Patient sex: M
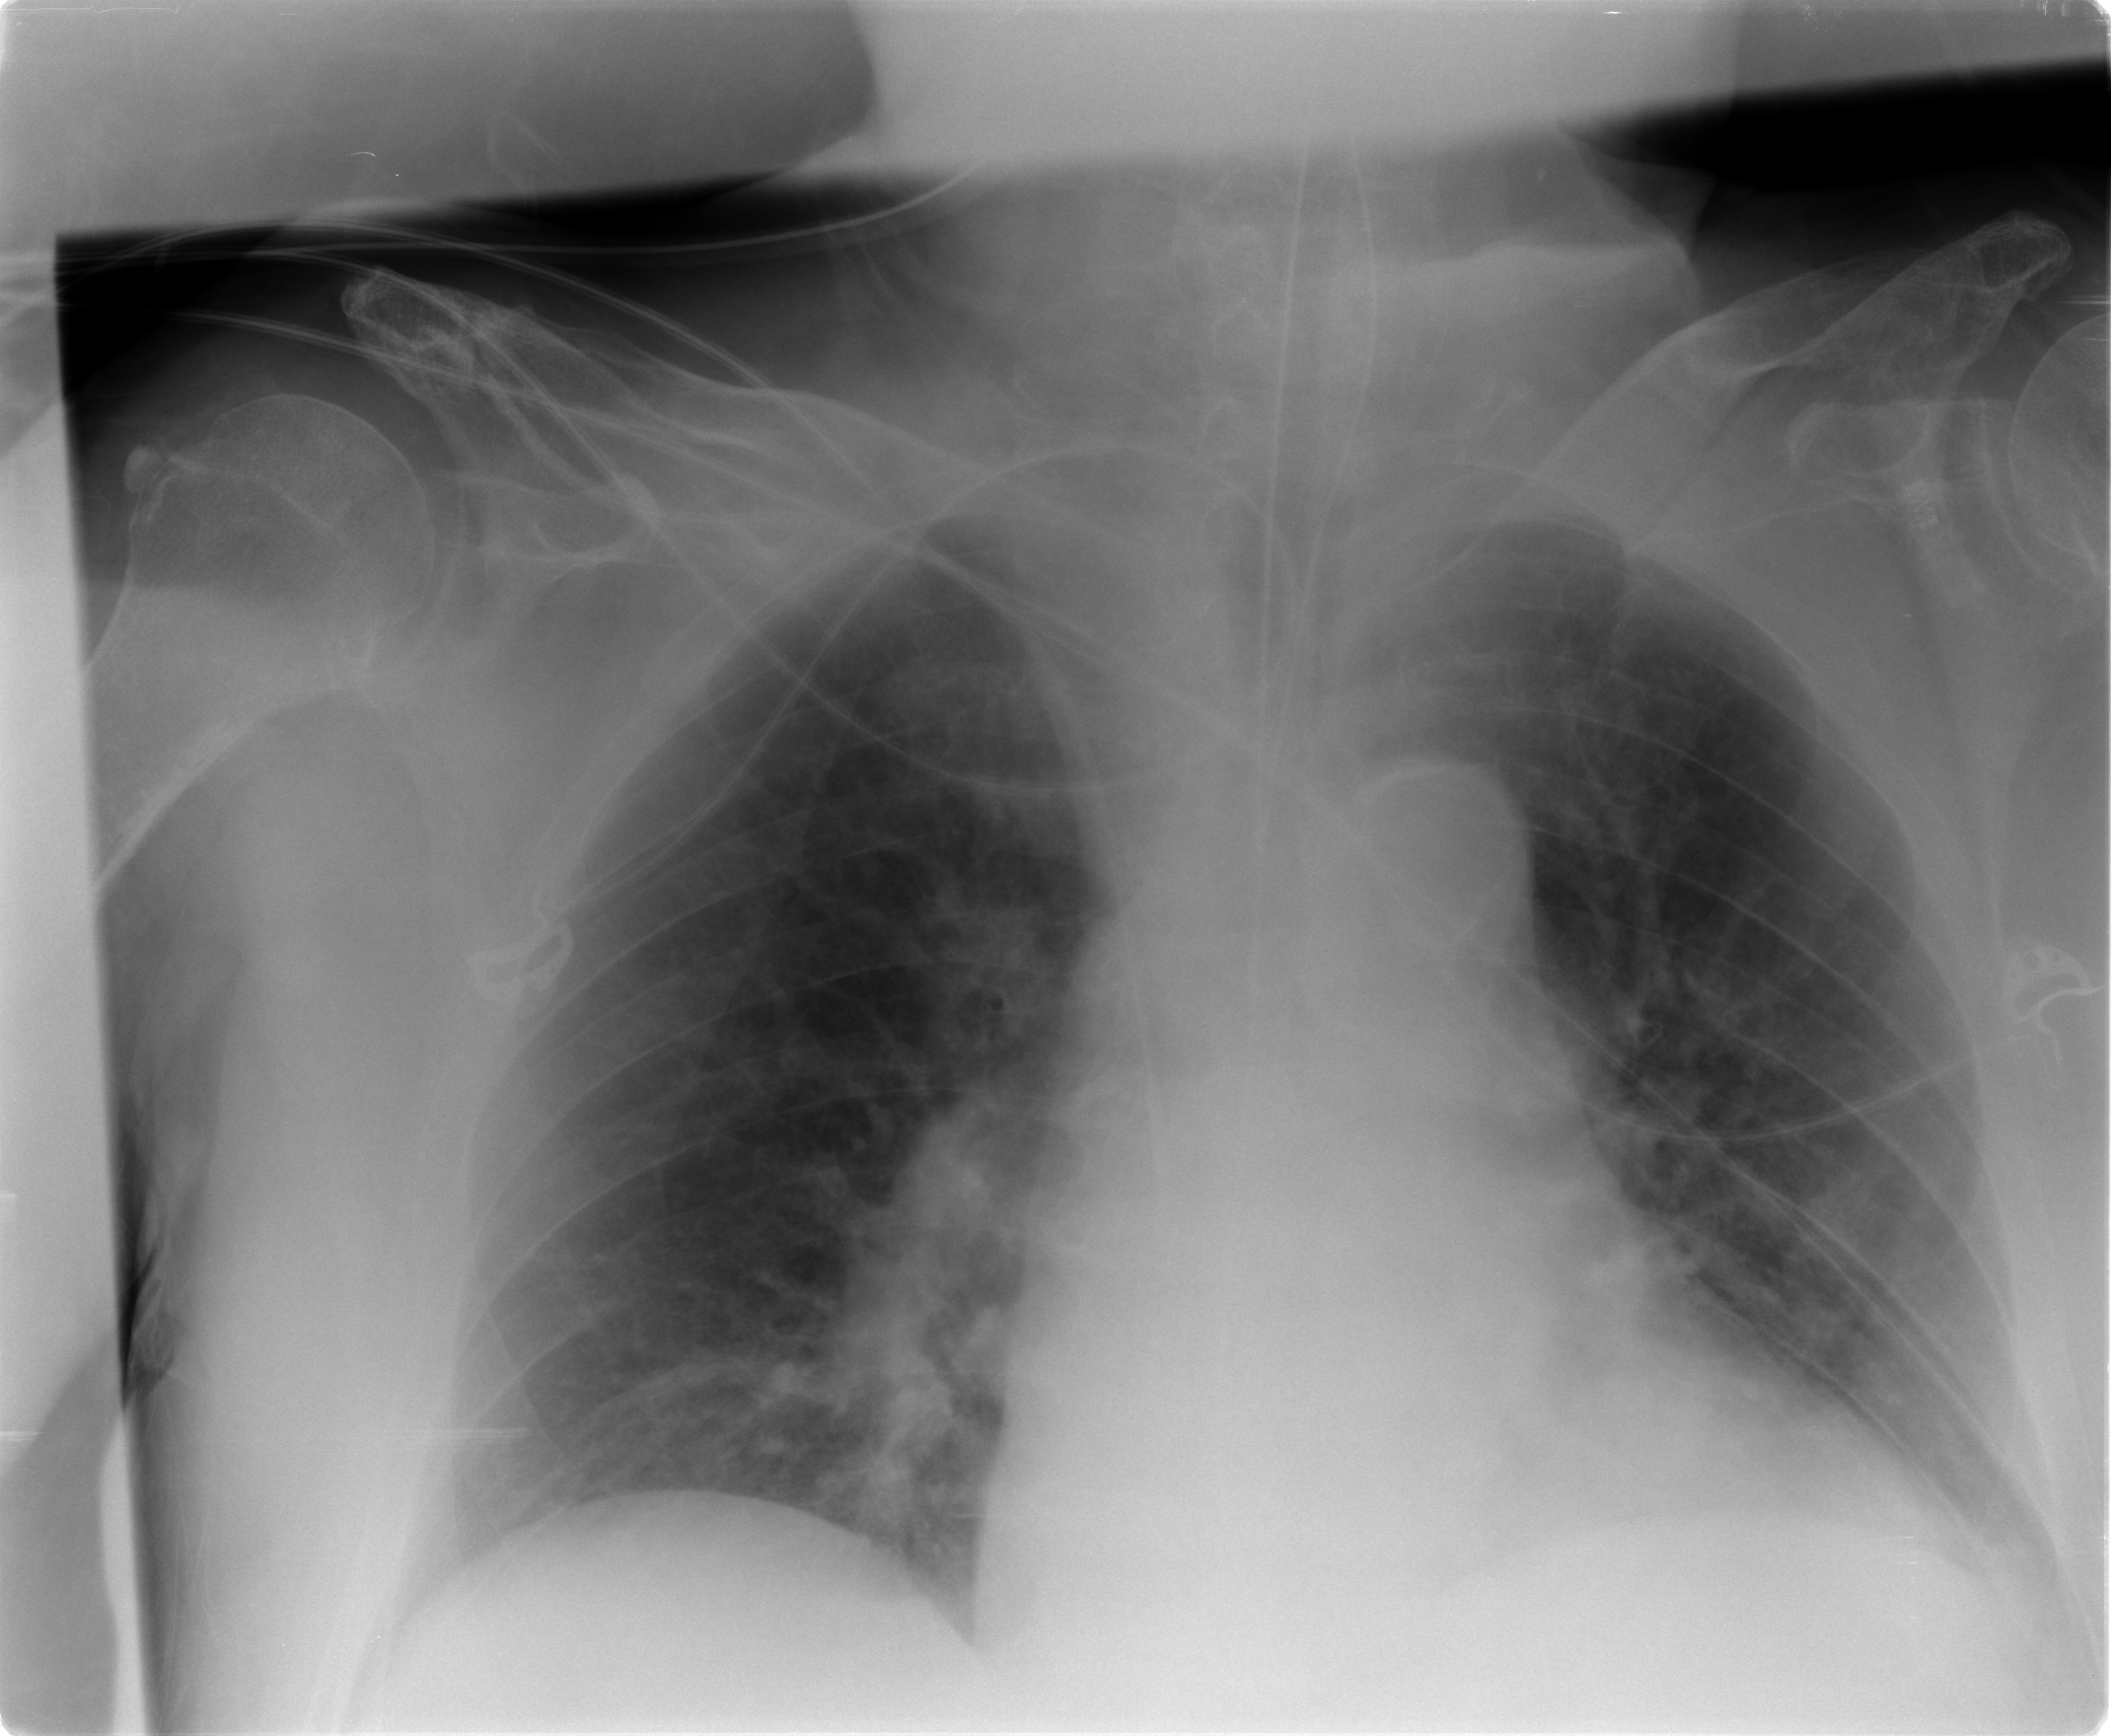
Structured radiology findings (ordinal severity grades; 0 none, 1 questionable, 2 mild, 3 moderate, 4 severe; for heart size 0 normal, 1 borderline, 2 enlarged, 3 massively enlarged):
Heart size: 1
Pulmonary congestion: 1
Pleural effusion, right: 1
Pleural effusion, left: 1
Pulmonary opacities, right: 0
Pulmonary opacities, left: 0
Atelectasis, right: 0
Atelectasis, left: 0